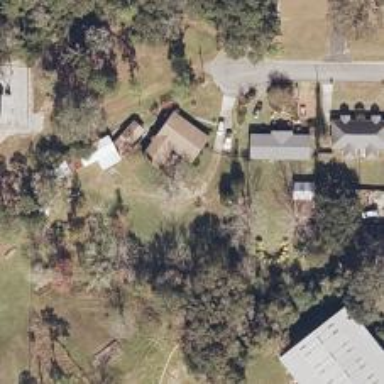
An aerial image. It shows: Driveway.